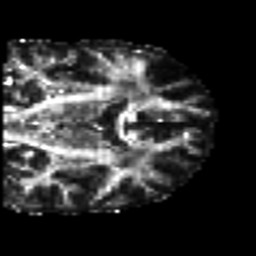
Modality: FA
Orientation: coronal
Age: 32
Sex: male
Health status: ill
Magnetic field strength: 3 T
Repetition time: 8.4 s
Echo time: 0.0926 s